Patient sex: M
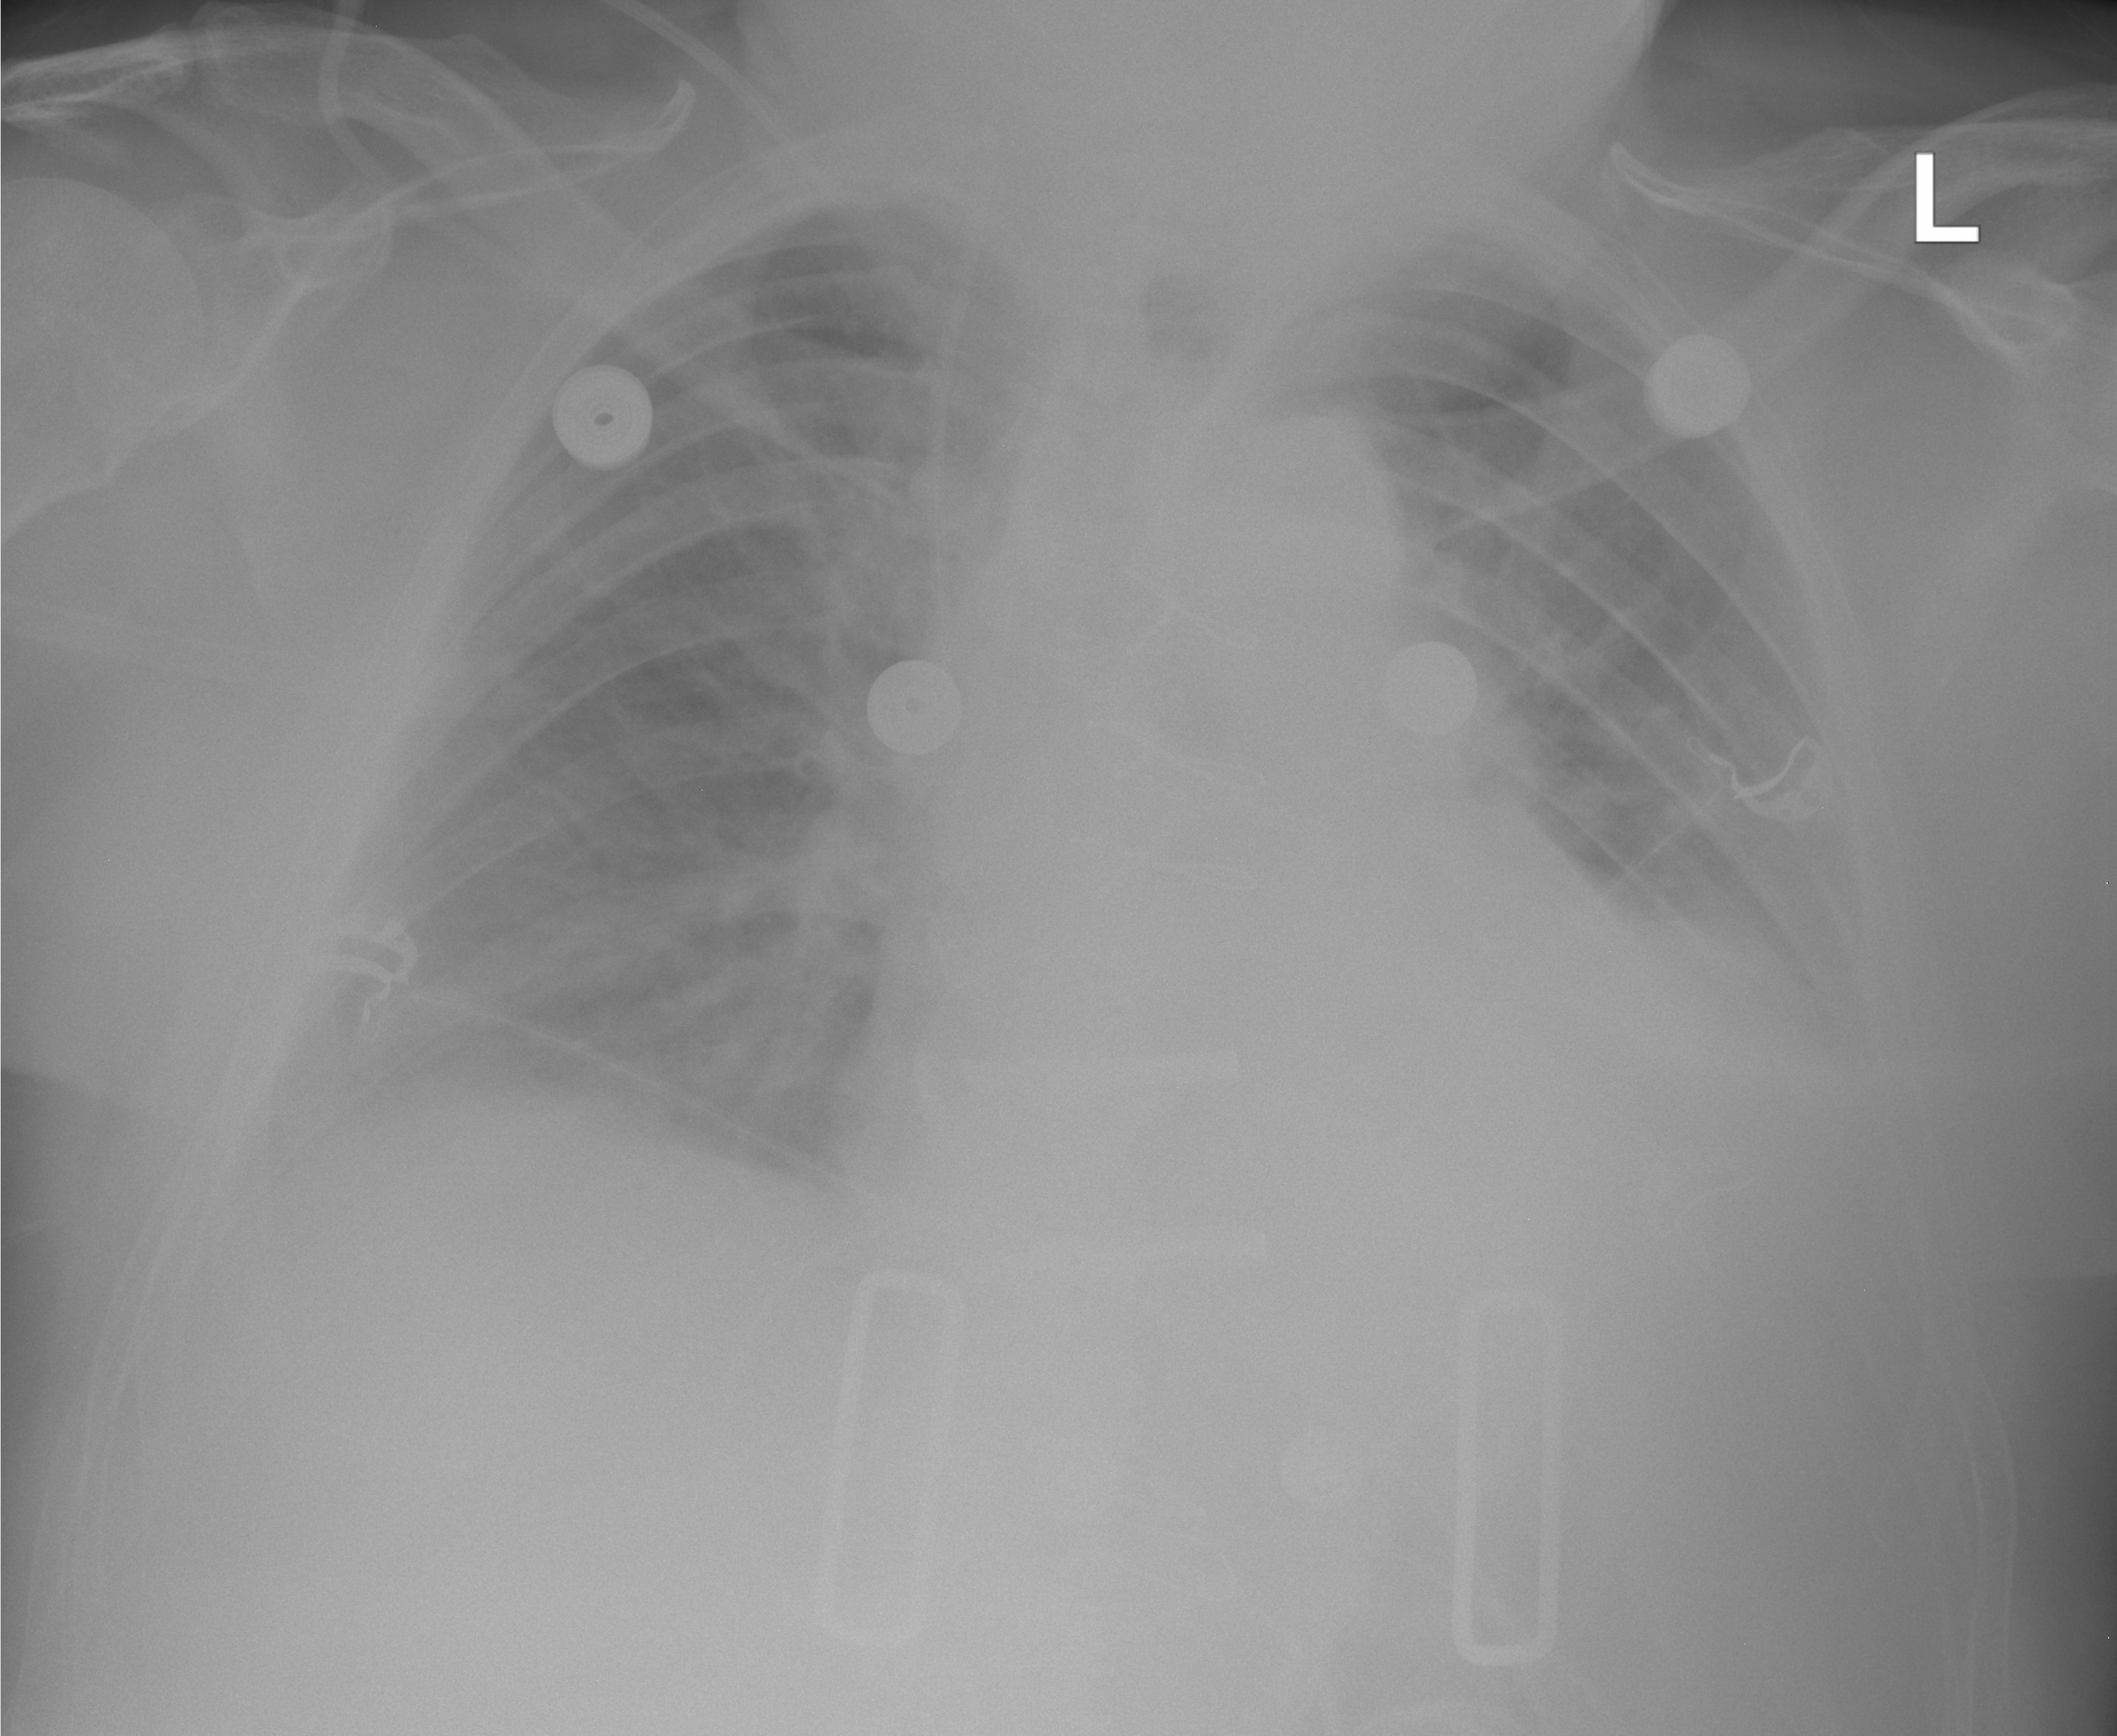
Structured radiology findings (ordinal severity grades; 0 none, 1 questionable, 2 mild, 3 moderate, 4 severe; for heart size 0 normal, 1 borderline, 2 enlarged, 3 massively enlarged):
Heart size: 1
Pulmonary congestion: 2
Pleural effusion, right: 2
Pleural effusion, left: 3
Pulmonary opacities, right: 0
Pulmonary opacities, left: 1
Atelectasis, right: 0
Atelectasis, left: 2